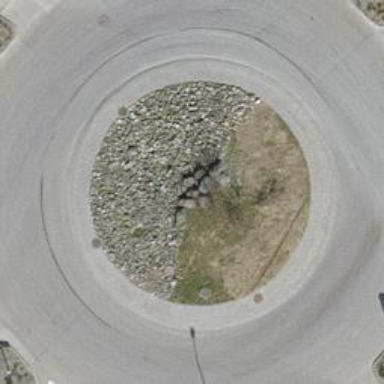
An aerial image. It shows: Roundabout at tertiary road junction.